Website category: sports
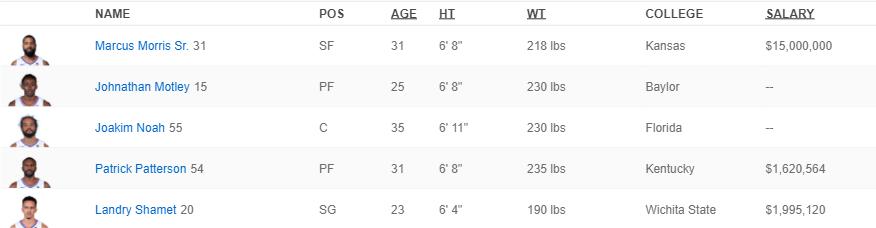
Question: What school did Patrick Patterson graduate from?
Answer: Kentucky

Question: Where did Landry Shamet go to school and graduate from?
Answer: Wichita State

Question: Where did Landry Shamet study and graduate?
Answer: Wichita State

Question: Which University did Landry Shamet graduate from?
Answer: Wichita State

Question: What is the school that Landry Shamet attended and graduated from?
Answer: Wichita State

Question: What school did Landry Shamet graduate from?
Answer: Wichita State

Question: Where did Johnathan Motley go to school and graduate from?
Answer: Baylor

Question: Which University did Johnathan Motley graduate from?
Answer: Baylor

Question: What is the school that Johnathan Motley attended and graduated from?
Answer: Baylor

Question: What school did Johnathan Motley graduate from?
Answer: Baylor

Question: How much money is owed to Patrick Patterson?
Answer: $1,620,564

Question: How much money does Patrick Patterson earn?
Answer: $1,620,564

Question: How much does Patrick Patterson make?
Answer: $1,620,564

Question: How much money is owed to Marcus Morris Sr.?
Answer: $15,000,000

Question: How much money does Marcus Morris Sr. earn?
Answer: $15,000,000

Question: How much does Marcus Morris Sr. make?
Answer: $15,000,000

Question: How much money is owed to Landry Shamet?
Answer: $1,995,120

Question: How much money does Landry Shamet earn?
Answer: $1,995,120

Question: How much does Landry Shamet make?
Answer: $1,995,120

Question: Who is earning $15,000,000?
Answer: Marcus Morris Sr.

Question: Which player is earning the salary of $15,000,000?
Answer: Marcus Morris Sr.

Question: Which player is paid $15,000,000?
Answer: Marcus Morris Sr.

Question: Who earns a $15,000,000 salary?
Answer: Marcus Morris Sr.

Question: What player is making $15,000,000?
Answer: Marcus Morris Sr.

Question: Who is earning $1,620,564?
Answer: Patrick Patterson

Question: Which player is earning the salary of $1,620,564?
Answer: Patrick Patterson

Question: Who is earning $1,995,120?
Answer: Landry Shamet

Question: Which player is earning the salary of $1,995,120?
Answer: Landry Shamet

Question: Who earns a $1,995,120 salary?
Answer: Landry Shamet

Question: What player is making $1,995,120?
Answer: Landry Shamet

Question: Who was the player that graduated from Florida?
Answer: Joakim Noah

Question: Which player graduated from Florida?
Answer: Joakim Noah

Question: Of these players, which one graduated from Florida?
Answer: Joakim Noah

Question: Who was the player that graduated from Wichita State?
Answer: Landry Shamet

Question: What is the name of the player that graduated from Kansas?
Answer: Marcus Morris Sr.

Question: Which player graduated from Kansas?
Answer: Marcus Morris Sr.

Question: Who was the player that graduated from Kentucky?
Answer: Patrick Patterson

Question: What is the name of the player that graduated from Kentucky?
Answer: Patrick Patterson

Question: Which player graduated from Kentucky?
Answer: Patrick Patterson

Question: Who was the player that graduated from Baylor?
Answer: Johnathan Motley

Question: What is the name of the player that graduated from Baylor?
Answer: Johnathan Motley

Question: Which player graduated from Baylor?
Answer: Johnathan Motley